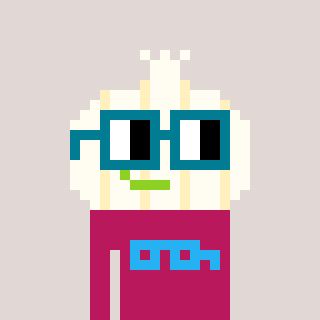
a pixel art character with square dark green glasses, a garlic-shaped head and a darkpink-colored body on a warm background